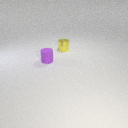
small purple rubber cylinder in front of small yellow metal cylinder